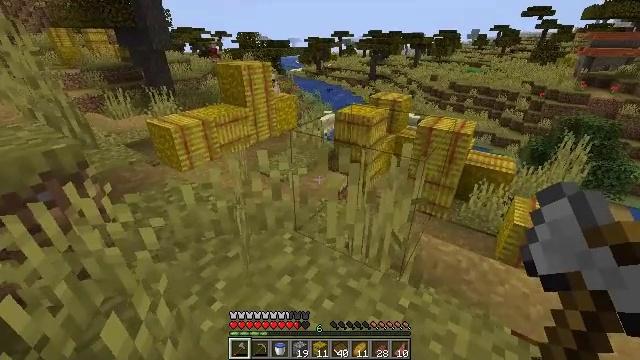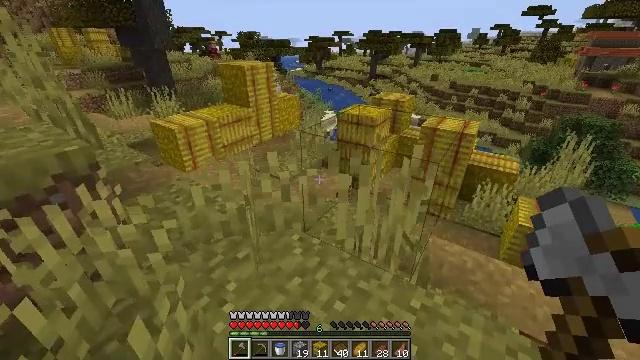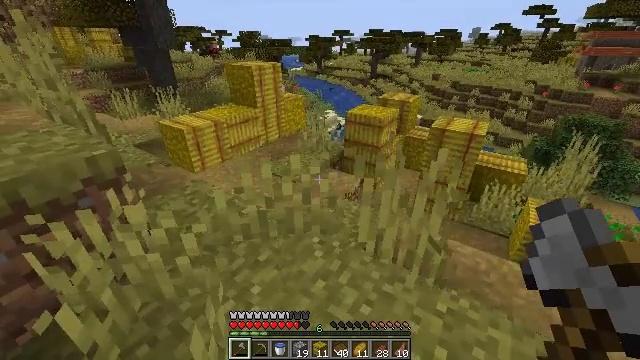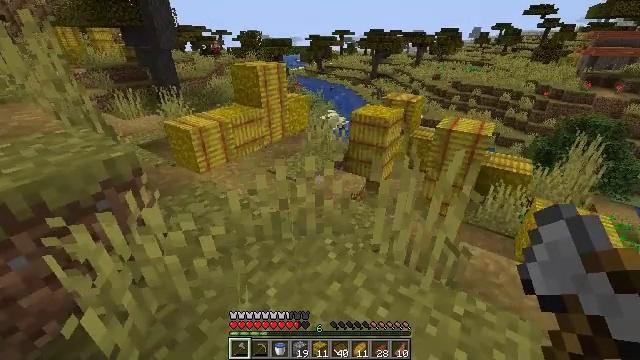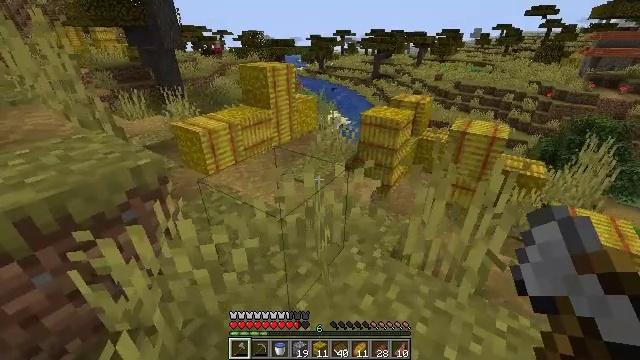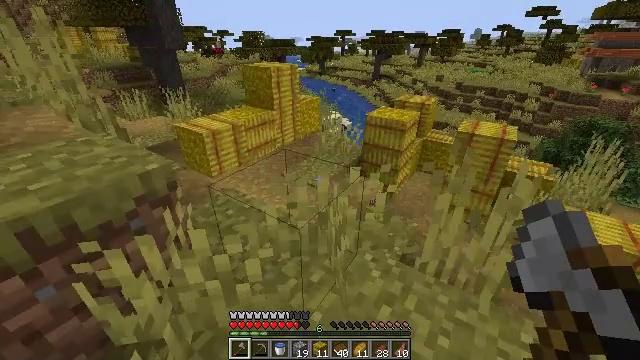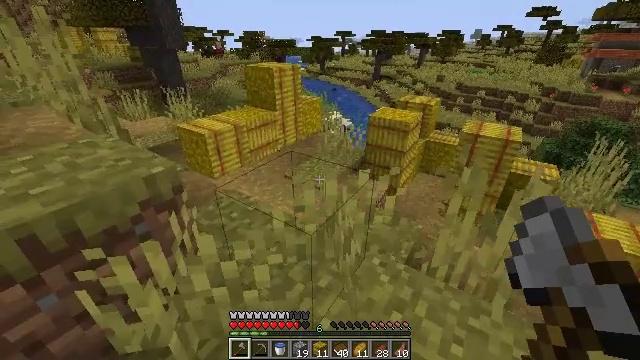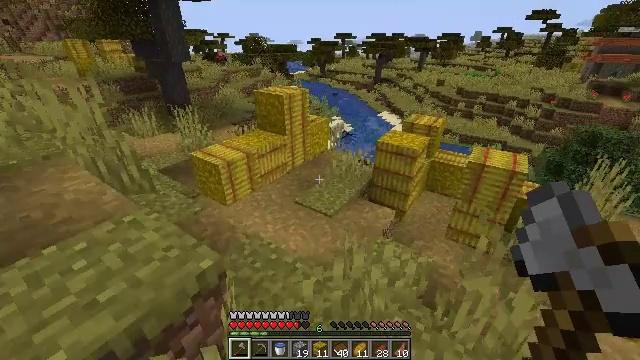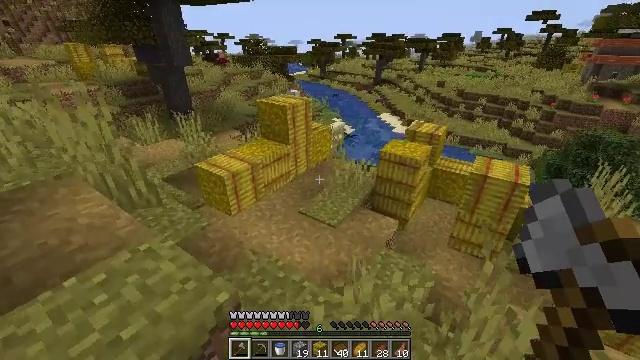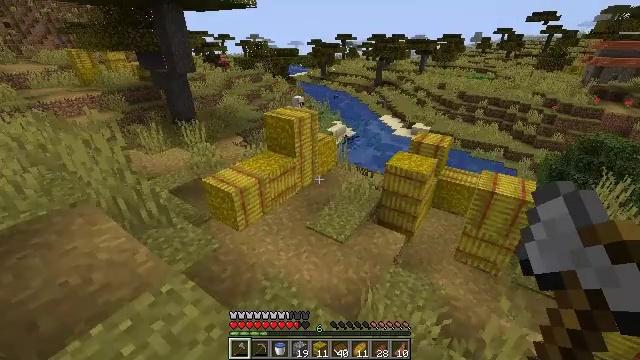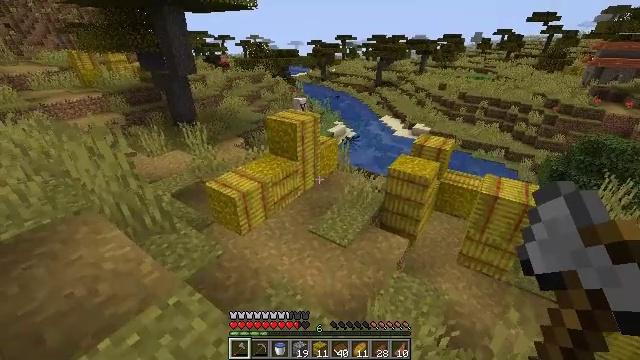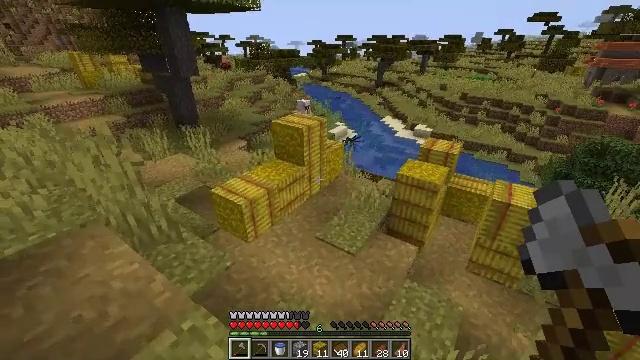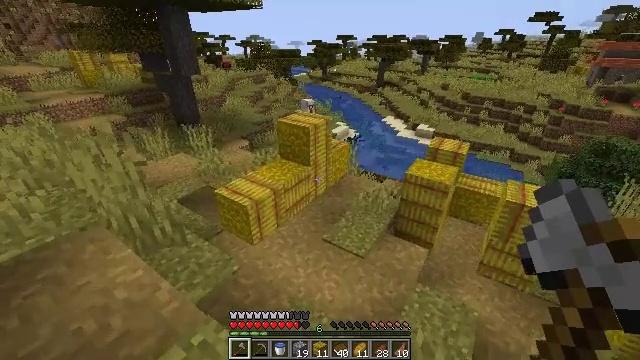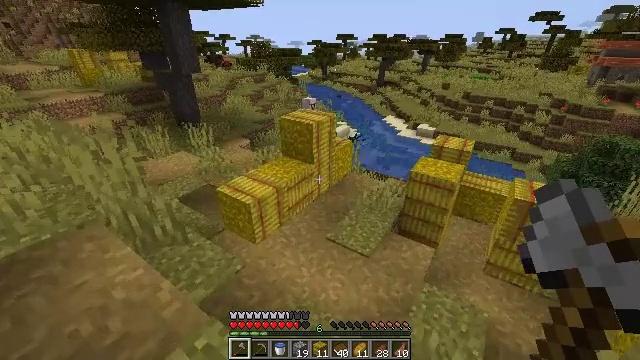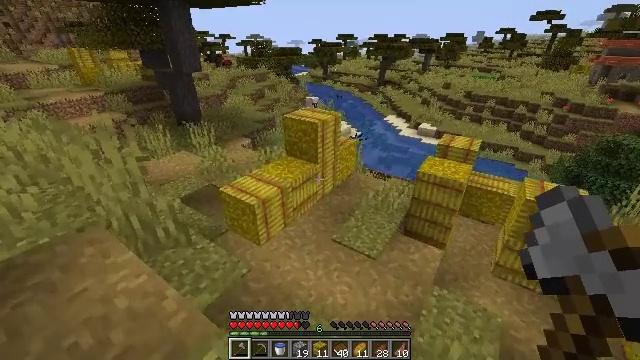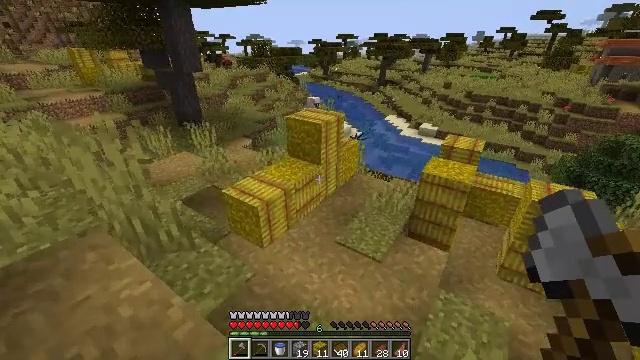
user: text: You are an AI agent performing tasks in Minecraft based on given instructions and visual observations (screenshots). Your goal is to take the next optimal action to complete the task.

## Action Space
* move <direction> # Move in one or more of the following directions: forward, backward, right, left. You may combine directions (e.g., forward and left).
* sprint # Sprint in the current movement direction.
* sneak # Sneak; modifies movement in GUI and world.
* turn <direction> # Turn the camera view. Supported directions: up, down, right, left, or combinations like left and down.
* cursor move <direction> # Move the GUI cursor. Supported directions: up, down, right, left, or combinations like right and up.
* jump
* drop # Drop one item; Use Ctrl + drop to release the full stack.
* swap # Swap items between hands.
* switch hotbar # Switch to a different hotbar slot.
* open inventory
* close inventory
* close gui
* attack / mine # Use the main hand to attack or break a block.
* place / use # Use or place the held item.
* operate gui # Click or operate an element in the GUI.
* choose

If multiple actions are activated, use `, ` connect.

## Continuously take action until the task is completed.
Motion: motion action
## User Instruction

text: Break the acacia fence to collect it.
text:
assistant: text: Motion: move left
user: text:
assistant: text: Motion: move left
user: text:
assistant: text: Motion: move left
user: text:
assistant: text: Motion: move left
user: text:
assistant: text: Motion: move forward and move left
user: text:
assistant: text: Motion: move forward and move left, jump
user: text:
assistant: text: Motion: move forward and move left, jump
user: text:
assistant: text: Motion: move forward and move left, jump
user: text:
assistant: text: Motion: move forward and move left, jump
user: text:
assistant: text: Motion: move forward and move left
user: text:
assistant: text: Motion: move forward and move left
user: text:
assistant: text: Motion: move forward and move left
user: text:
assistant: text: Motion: move forward and move left
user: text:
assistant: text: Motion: move forward and move left
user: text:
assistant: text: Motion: move forward and move left, jump
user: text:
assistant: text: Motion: move forward and move left, jump
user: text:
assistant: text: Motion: move forward and move left, jump
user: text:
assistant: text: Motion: move forward and move left, jump
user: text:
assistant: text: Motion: move left
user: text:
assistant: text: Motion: move left
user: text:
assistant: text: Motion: move left
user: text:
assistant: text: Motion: move left
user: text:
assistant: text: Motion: move left
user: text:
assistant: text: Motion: move left
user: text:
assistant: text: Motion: move back and move left
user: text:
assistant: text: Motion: move back and move left
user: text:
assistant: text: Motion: move back and move left
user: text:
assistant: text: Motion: move back and move left
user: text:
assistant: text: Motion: move left
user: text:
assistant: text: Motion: turn right